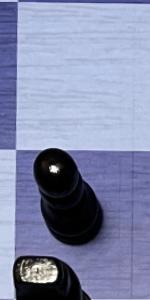
Label: Pawn_Black